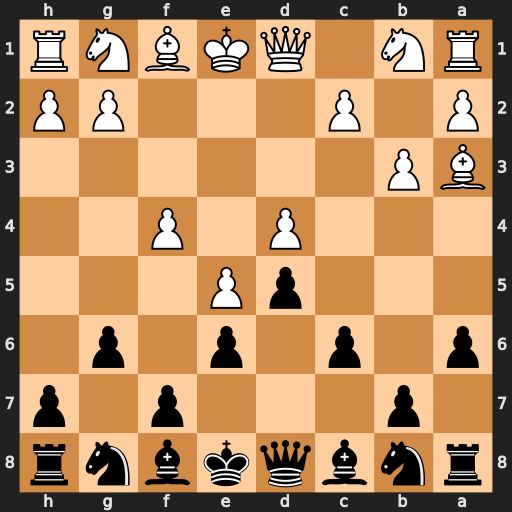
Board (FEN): rnbqkbnr/1p3p1p/p1p1p1p1/3pP3/3P1P2/BP6/P1P3PP/RN1QKBNR
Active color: b
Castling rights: KQkq
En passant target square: -
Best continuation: Bxa3 Nxa3 Qa5+ Qd2 Qxa3